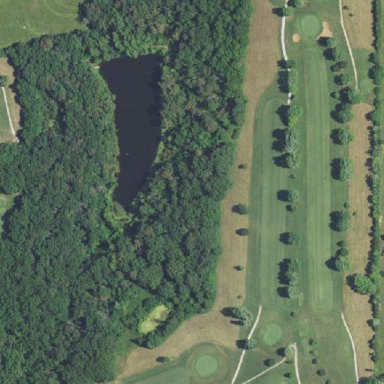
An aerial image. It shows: Golf course surrounded by greenery.